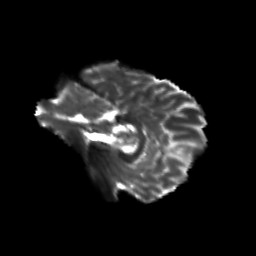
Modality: T2w
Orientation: sagittal
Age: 19
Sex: male
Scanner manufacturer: siemens
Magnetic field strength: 3 T
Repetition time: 3.5 s
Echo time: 0.125 s